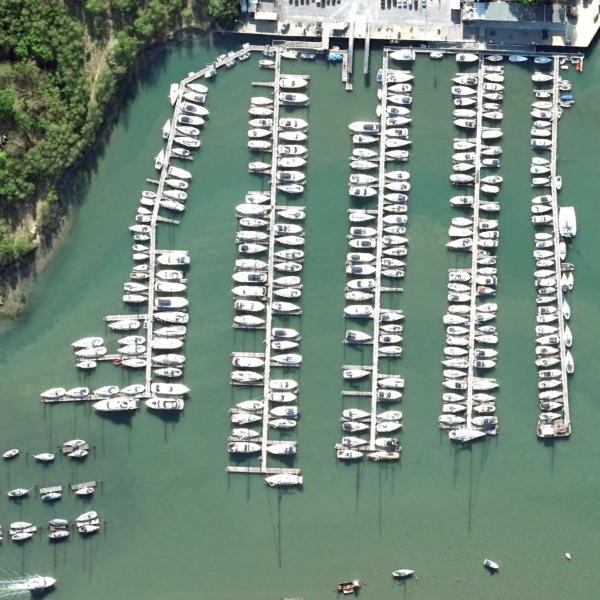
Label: Port